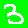
Digit: 3